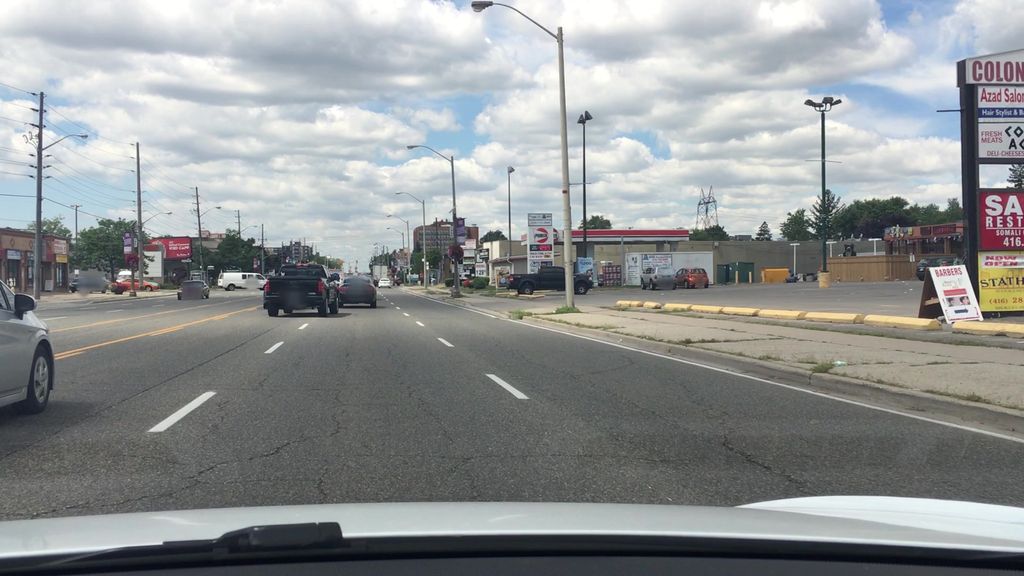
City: toronto